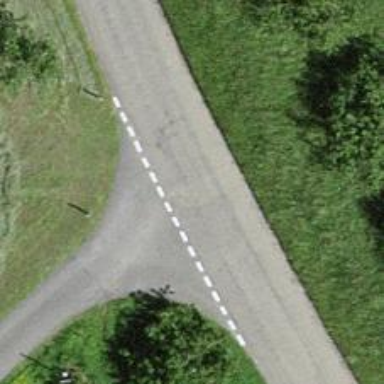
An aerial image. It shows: Unclassified road with asphalt surface.